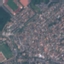
Land use / land cover class: Residential